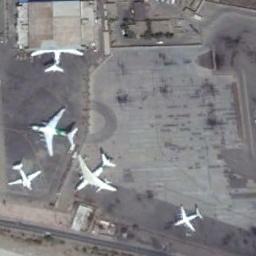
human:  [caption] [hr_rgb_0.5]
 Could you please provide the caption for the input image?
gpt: Five planes parked in different directions on the open area and one of them under a shade .

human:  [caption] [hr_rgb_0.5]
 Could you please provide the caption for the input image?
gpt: There are three big planes and two small planes on the open place .

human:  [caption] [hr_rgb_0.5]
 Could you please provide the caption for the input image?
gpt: Five different size aircraft parked scattered on the open space .

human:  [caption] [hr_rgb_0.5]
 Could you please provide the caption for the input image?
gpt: Several planes of different sizes are parked in a clearing, With many buildings next to the plane .

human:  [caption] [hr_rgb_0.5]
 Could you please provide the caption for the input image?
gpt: Five planes of different sizes are in the parking lot .